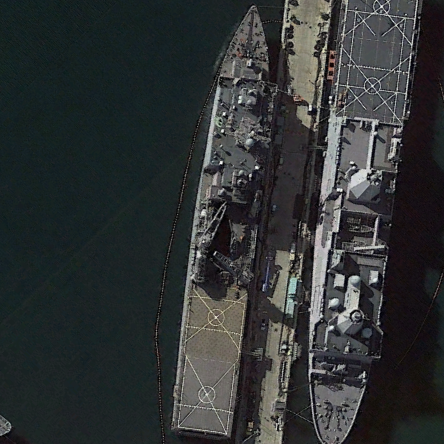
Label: combat